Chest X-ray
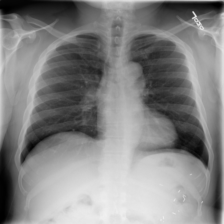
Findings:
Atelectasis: negative
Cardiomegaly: negative
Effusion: negative
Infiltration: negative
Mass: negative
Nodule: negative
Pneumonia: negative
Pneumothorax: negative
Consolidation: negative
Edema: negative
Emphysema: negative
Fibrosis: negative
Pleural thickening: negative
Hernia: negative